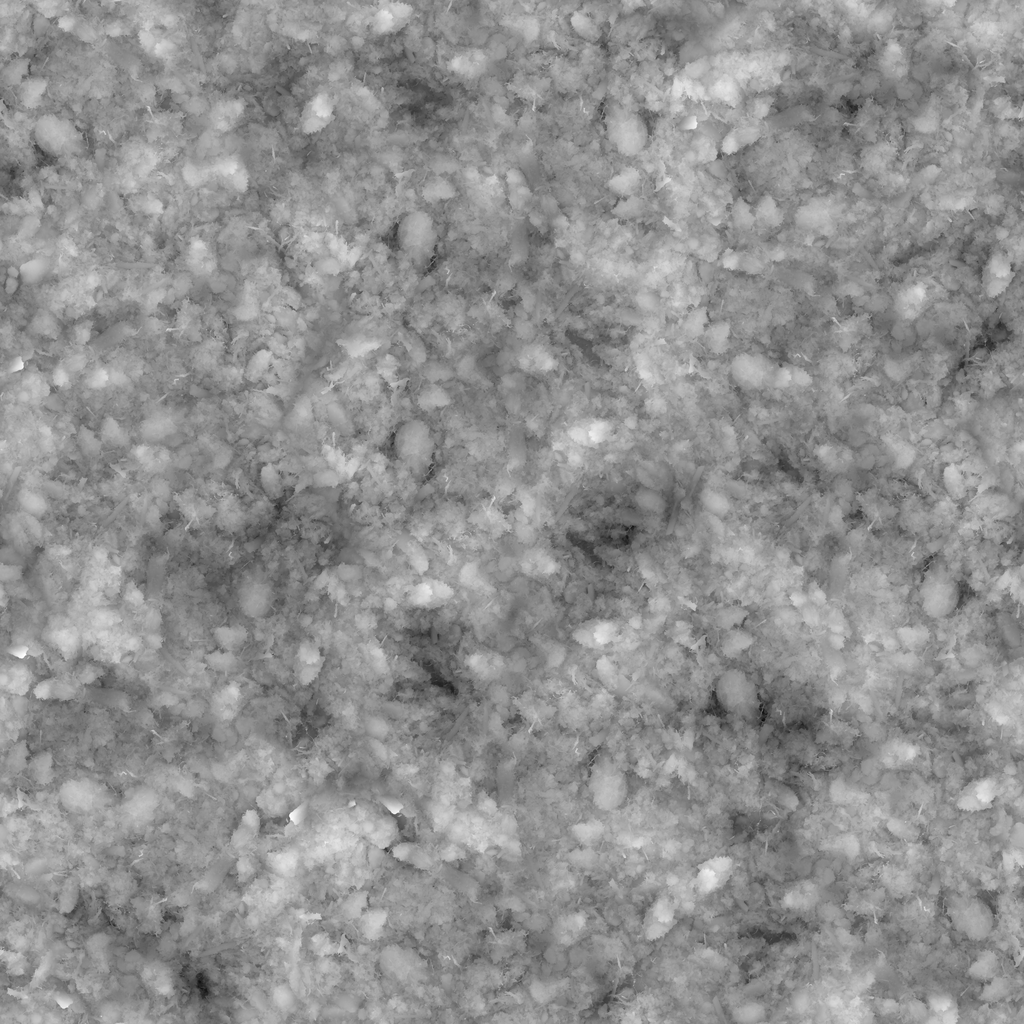
Texture map type: Displacement